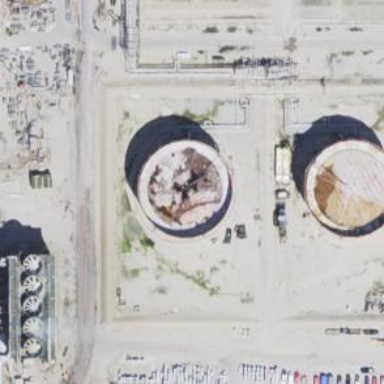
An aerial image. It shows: Storage tank that is man-made.